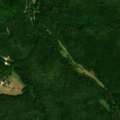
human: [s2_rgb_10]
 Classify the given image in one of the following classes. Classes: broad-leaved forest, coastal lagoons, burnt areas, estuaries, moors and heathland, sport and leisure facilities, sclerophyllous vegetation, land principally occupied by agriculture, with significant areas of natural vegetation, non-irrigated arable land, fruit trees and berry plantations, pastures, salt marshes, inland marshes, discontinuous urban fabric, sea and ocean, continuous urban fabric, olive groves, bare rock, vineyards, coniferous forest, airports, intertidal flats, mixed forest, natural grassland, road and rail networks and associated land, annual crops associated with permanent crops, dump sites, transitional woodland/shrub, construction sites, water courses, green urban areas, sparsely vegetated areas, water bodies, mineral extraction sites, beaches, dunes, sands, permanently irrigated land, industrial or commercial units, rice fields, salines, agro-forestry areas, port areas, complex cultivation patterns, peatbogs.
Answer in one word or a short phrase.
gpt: broad-leaved forest